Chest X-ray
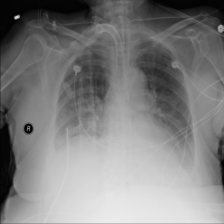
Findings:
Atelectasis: negative
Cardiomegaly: negative
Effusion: positive
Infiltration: negative
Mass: negative
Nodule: negative
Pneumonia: negative
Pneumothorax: negative
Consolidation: negative
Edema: negative
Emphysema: negative
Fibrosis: negative
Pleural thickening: negative
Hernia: negative